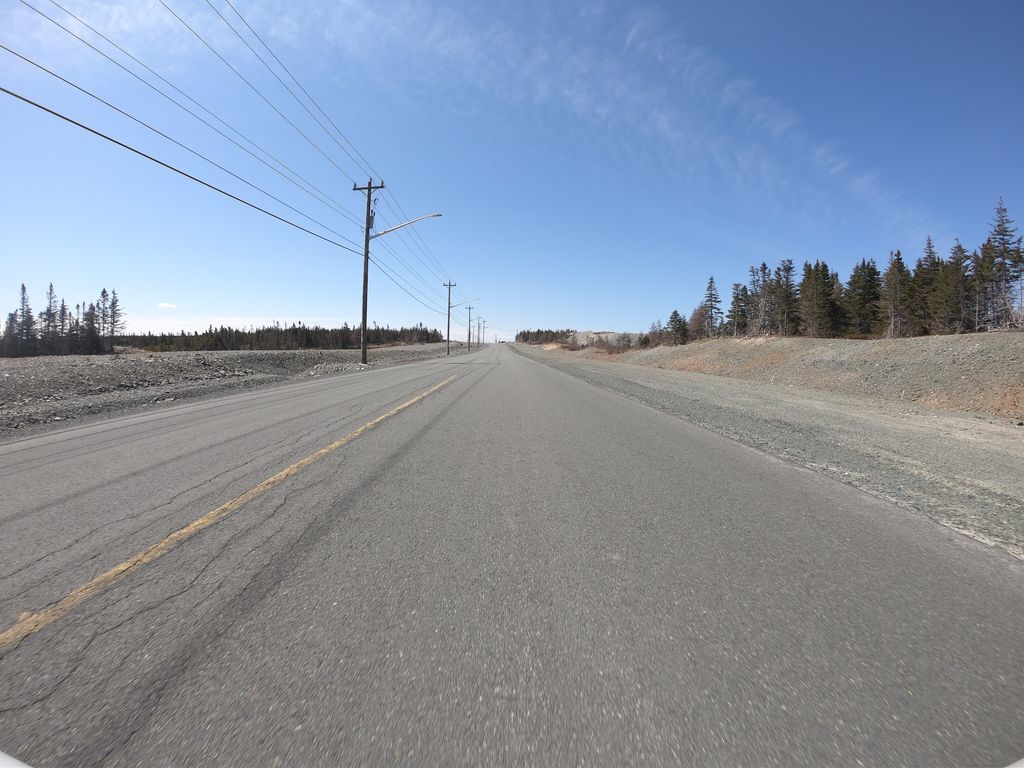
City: st_johns